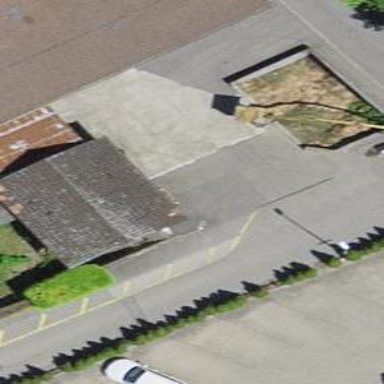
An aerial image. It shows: Shed building.